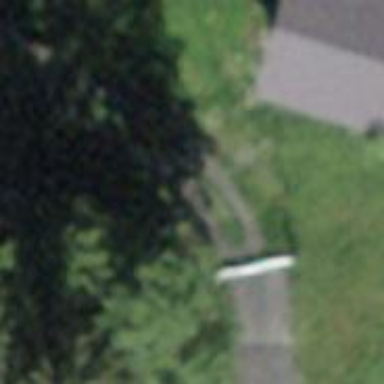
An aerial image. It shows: Rural barn.